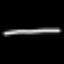
Label: line